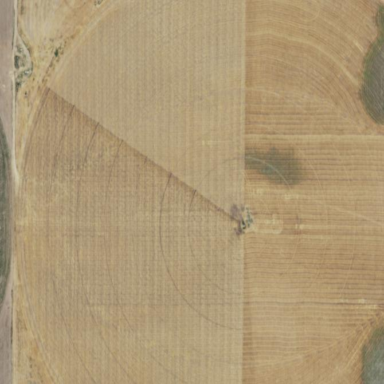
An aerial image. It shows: Farmland with pivot irrigation system.